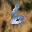
Label: 6